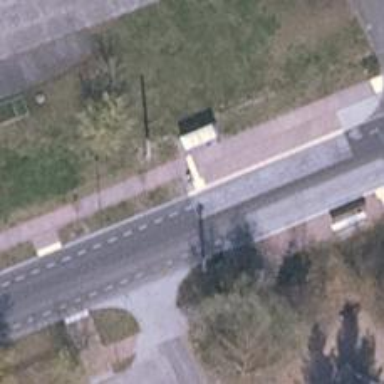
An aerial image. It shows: Platform with shelter for public transport.